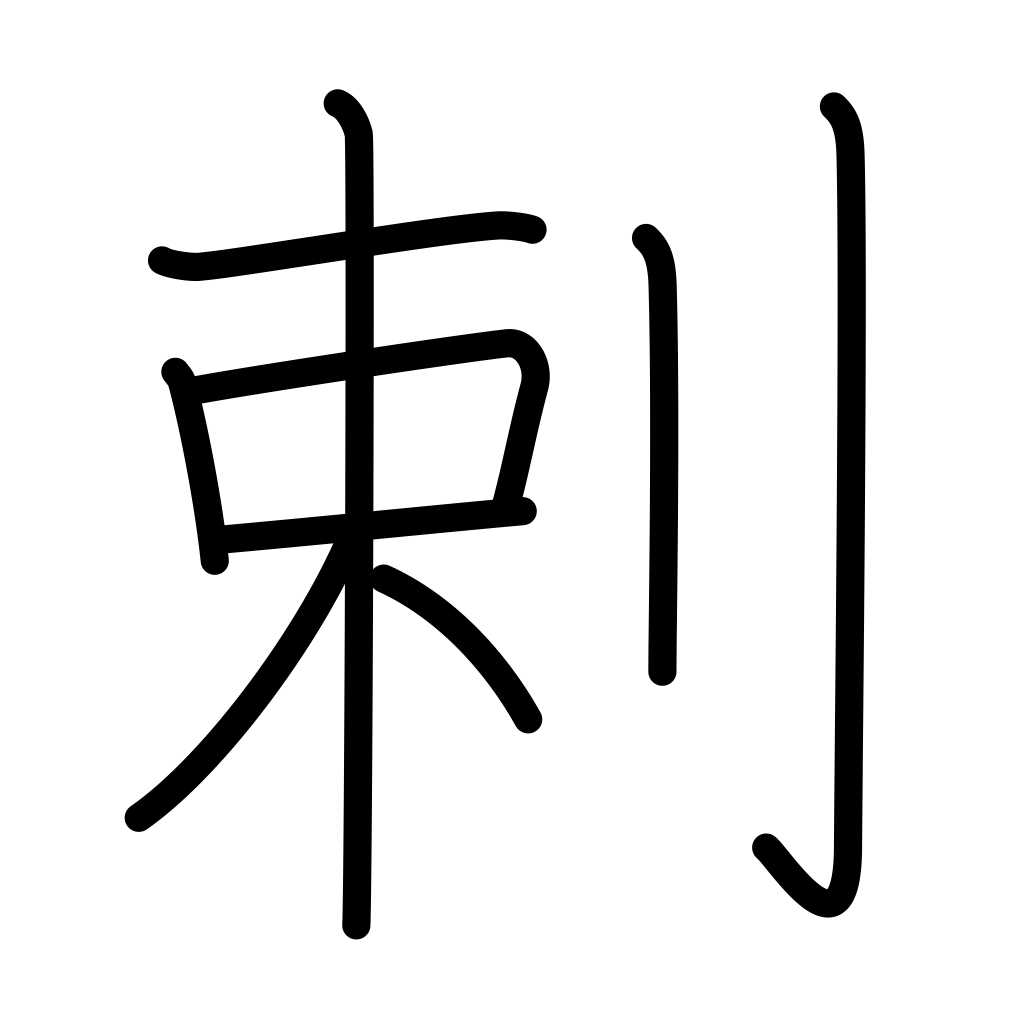
Meaning: opposed, biased